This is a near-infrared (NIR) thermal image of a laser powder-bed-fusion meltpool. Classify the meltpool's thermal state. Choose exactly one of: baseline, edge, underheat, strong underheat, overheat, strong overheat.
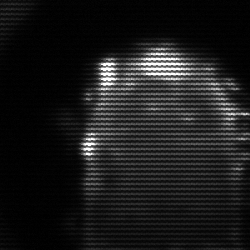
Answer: baseline